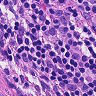
Metastatic tissue present: no